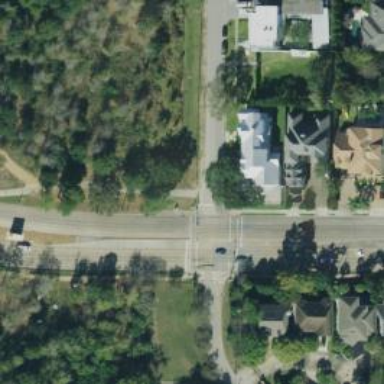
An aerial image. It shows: Crossing with line markings on the road.